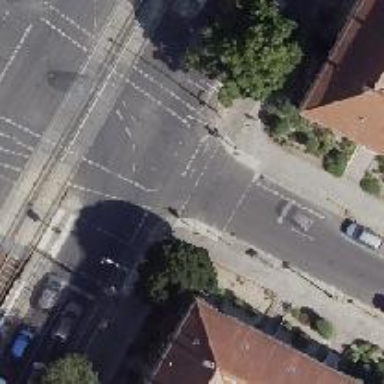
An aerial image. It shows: Road with traffic signals.